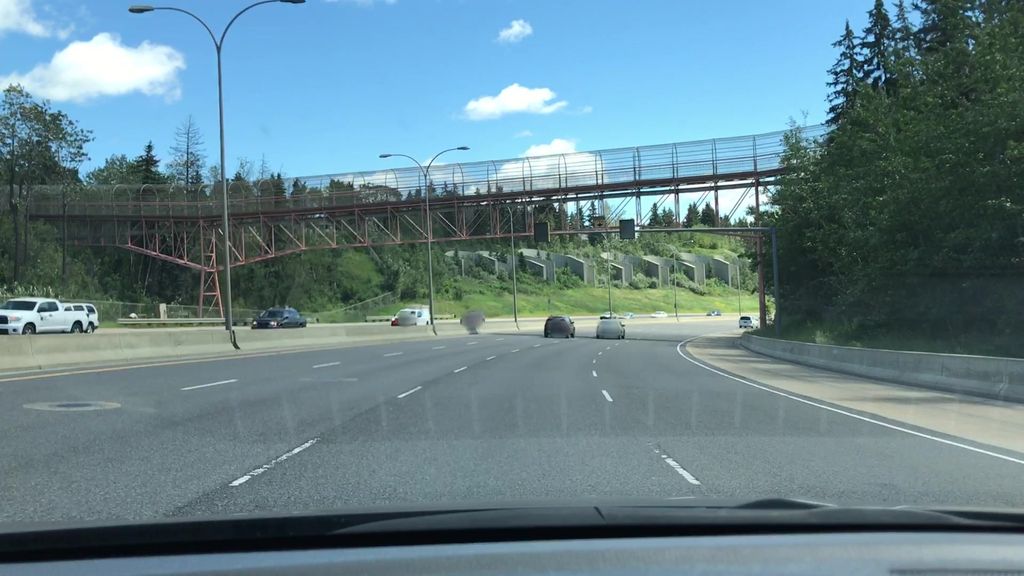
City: edmonton